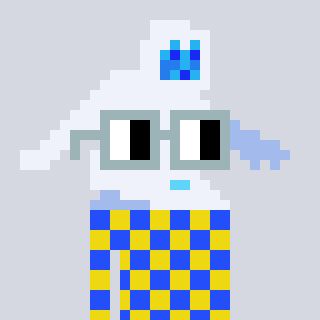
a pixel art character with square dark gray glasses, a yeti-shaped head and a yellow-colored body on a cool background